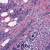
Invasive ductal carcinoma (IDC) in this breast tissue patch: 0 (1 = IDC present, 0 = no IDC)